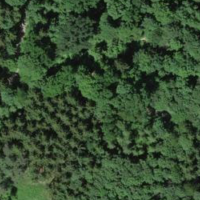
EUNIS habitat code: 41
Species observed at this site:
Campanula trachelium